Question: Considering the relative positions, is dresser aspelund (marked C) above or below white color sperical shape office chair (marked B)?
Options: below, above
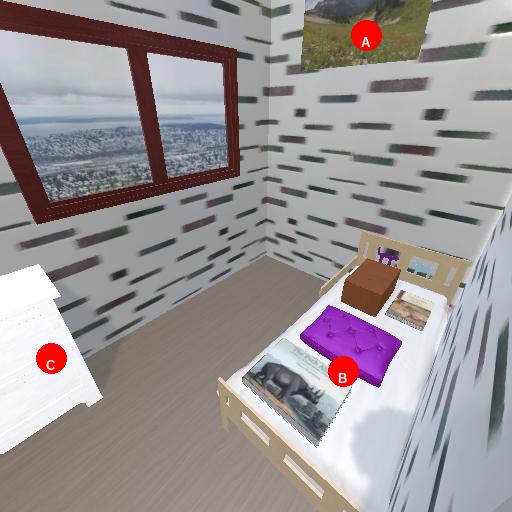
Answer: below